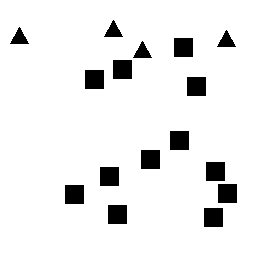
Squares: 12
Triangles: 4
Stars: 0
Total shapes: 16